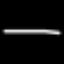
Label: line